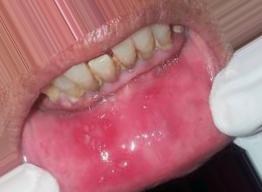
Condition: Mouth Ulcer